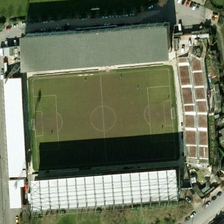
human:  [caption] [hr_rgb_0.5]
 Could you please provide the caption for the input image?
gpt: we can see a football field in the square stadium near a road .

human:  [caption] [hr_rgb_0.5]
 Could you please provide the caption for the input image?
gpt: several guys are playing in this soccer pitch in this stadium while the white roof is casting huge shadow on it .

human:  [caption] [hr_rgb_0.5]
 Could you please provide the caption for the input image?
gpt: we can see a football field in the square stadium near a road .

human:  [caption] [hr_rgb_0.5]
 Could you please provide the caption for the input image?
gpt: we can see a football field in the square stadium near a road .

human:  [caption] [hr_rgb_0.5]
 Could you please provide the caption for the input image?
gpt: green meadows and a road are near a stadium with a football field in it .